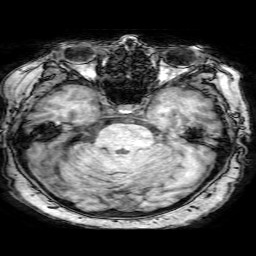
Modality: T1w
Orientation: coronal
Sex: female
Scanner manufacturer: philips
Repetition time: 0.008326 s
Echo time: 0.00386 s